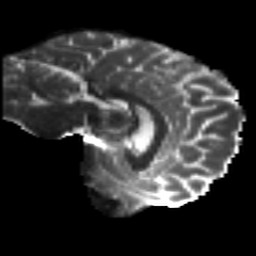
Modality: T2w
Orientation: sagittal
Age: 30
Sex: male
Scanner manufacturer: siemens
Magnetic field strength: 3 T
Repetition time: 8.8 s
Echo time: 0.085 s